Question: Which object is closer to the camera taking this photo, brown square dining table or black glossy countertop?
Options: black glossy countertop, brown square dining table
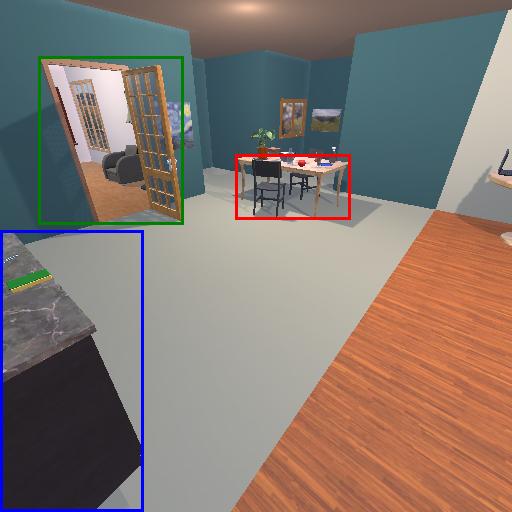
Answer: black glossy countertop